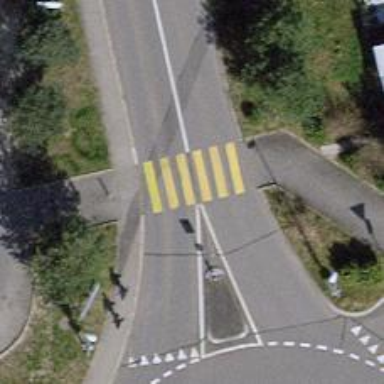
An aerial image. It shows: Zebra crossing on the road.